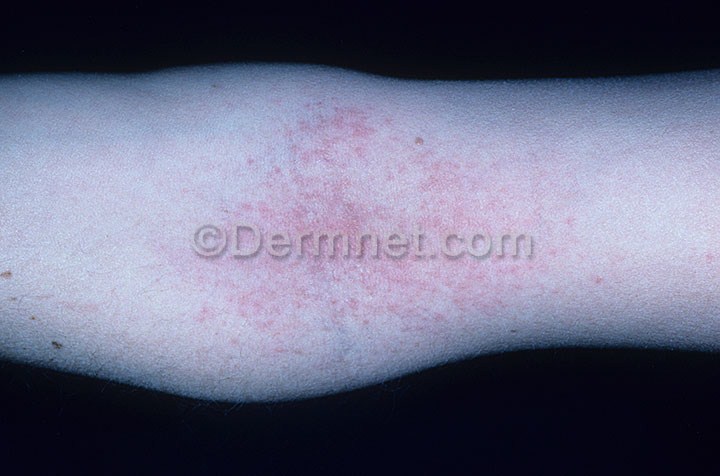
Disease: Atopic Dermatitis Photos